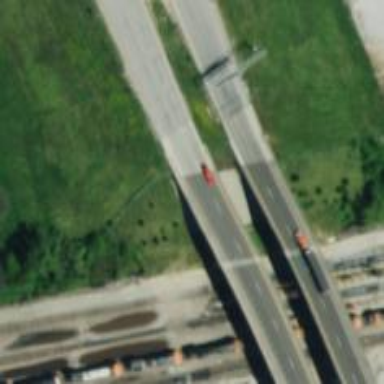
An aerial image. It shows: Viaduct bridge on expressway motorway.